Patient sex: M
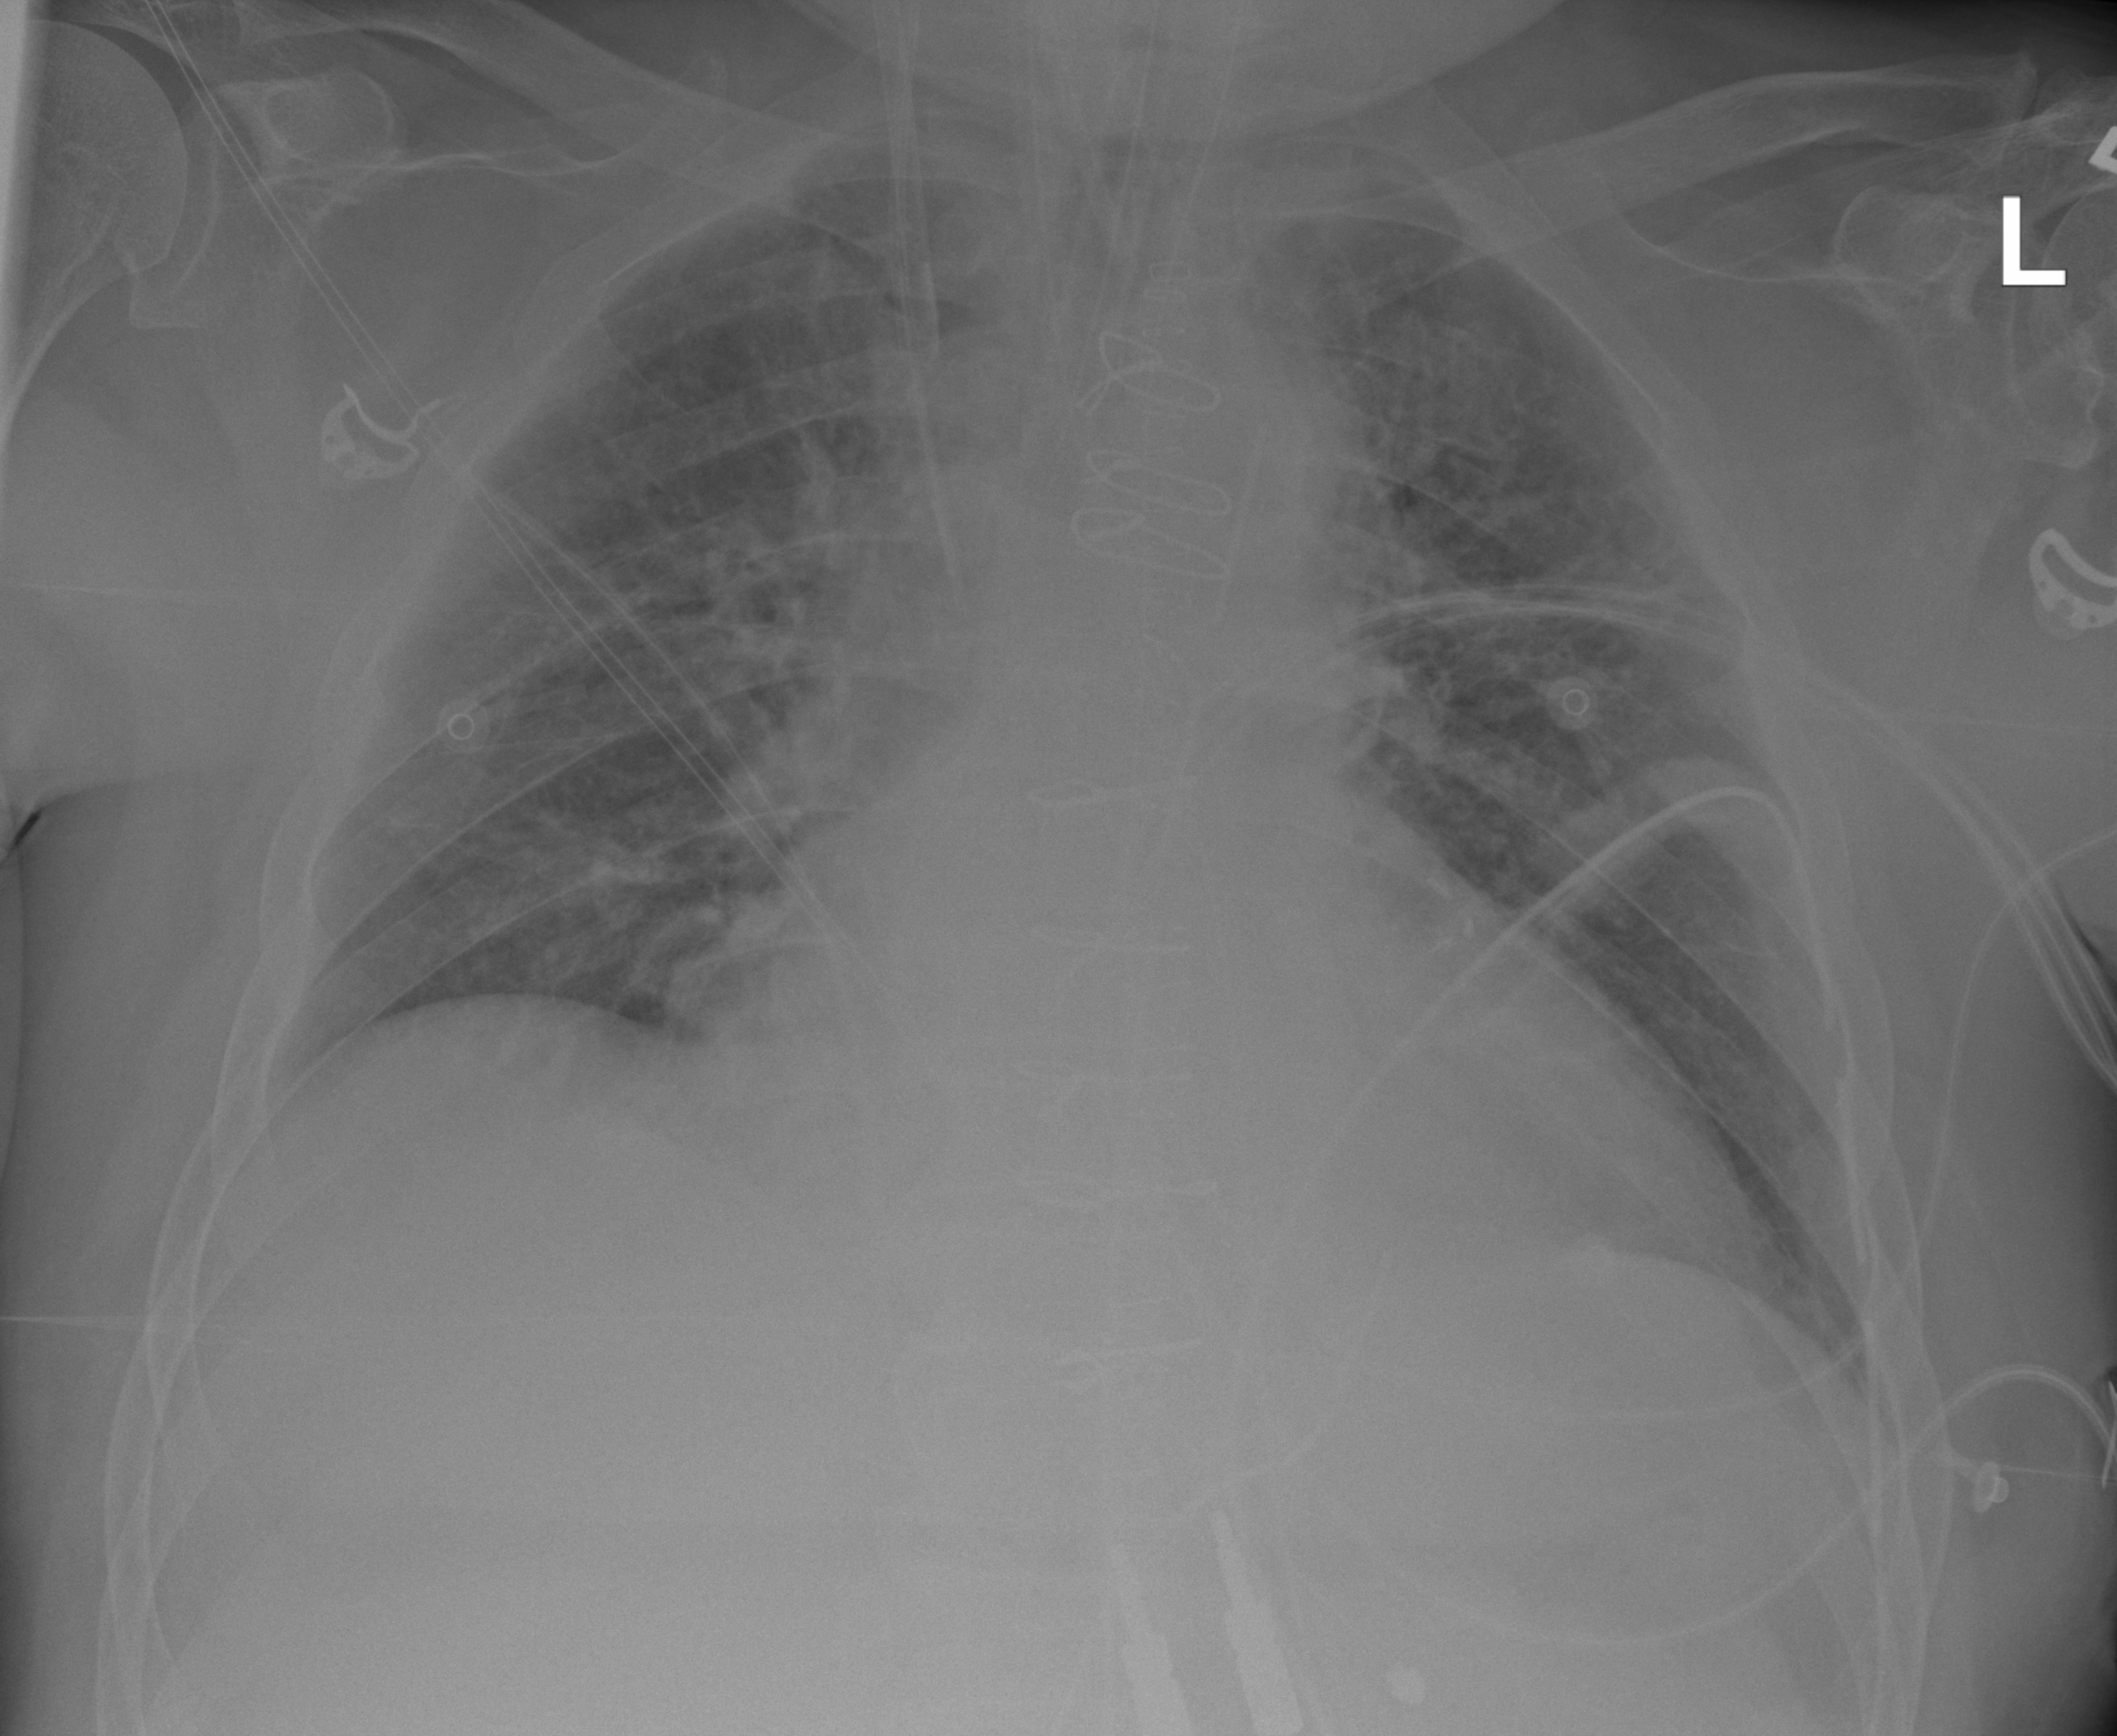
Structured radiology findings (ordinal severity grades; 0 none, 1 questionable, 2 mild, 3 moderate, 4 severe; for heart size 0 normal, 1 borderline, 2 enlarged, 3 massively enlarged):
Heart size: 2
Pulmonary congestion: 2
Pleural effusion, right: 0
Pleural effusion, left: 0
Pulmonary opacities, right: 2
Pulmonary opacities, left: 2
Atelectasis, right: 2
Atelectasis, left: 2